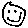
Label: smiley face